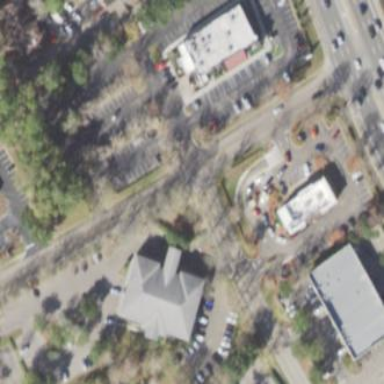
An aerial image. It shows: Fast food restaurant in commercial area.